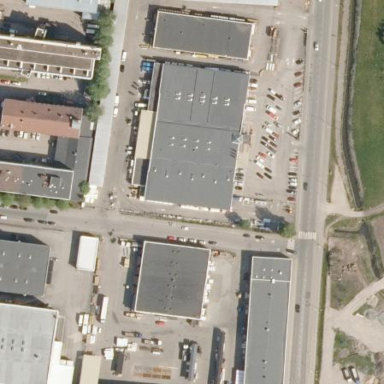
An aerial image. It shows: Industrial area.